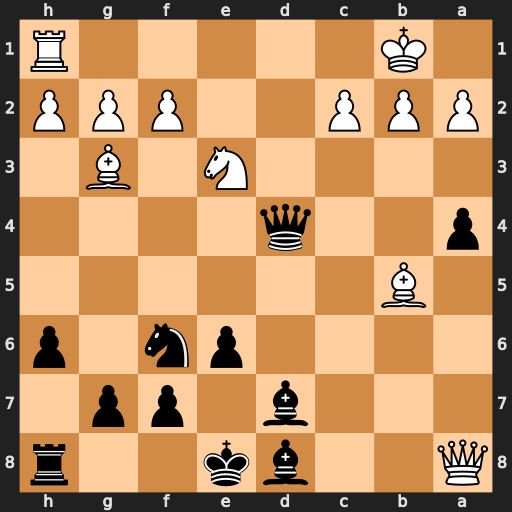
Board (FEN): Q2bk2r/3b1pp1/4pn1p/1B6/p2q4/4N1B1/PPP2PPP/1K5R
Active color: b
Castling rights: k
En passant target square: -
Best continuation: Bxb5 Rd1 Qb6 Rd6 Qa5 Qxa5 Bxa5